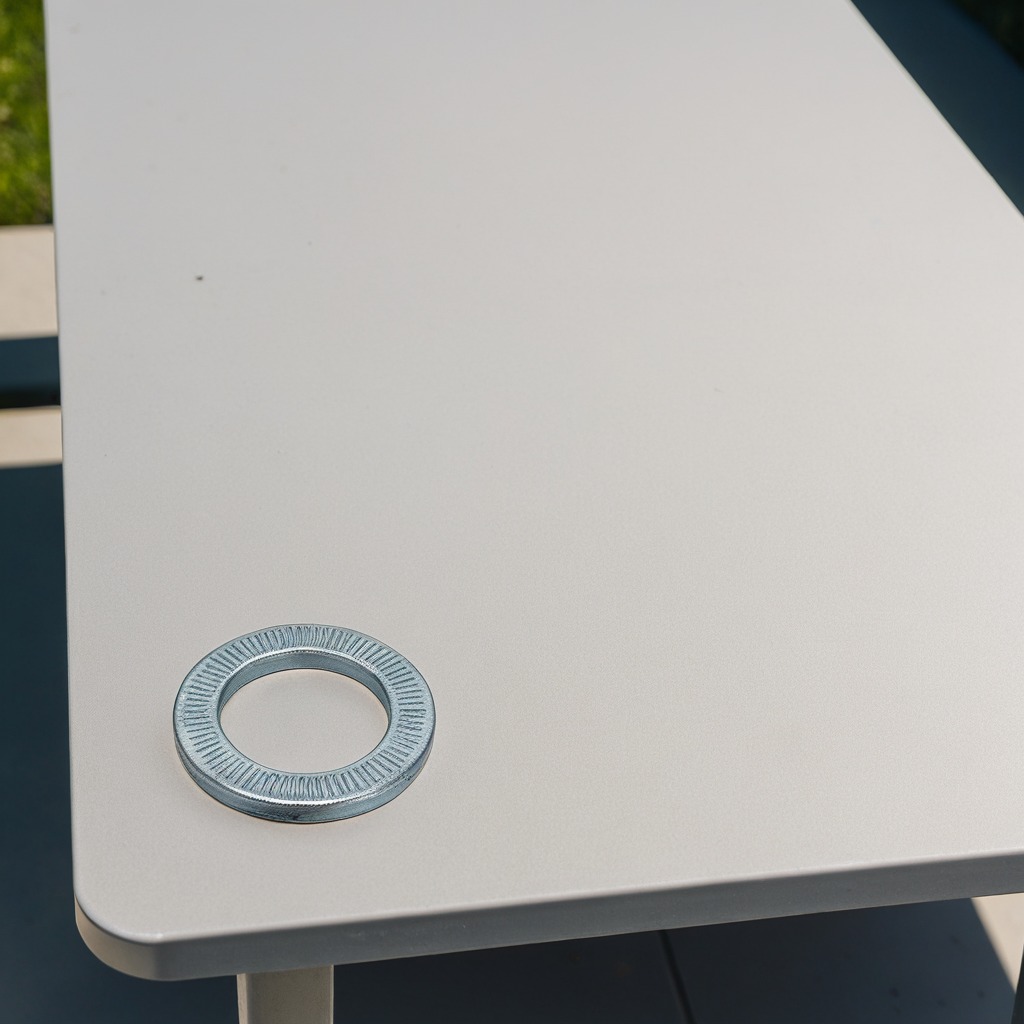
A flat metal washer is lying on the table.